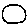
Label: moon